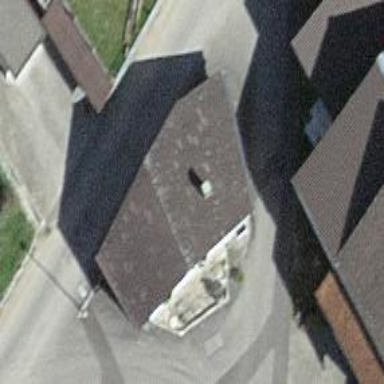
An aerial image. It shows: Residential building.